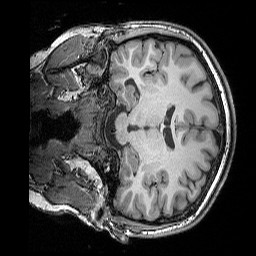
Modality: T1w
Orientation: coronal
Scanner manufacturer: siemens
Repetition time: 2.25 s
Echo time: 0.00418 s